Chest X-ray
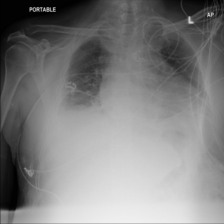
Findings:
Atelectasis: negative
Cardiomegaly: negative
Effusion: negative
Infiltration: negative
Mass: negative
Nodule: negative
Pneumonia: negative
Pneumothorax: negative
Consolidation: negative
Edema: negative
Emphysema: negative
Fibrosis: negative
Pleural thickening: negative
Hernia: negative